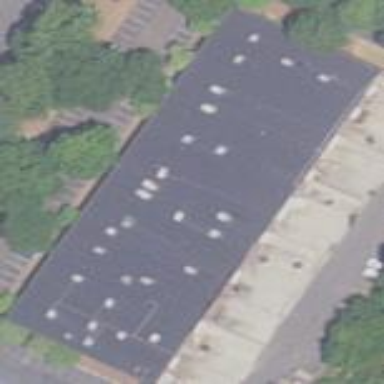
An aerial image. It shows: Commercial building.